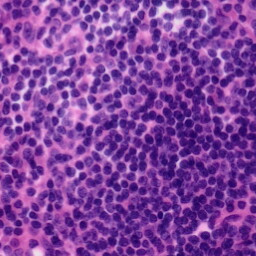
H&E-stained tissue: Tonsil